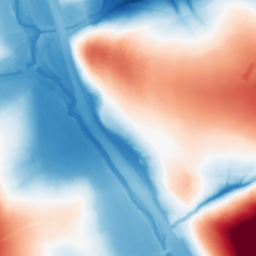
Category: morphological
Decomposition family: morphological
Decomposition parameters: operation: average
size: 100
Upsampling method: linear_exact
Upsampling parameters: scale: 4
Upsampling scale: 4